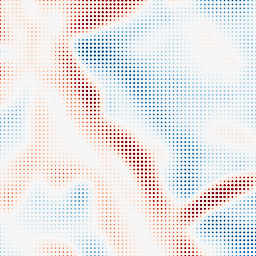
Category: multiscale
Decomposition family: log
Decomposition parameters: sigma: 10
Upsampling method: sinc_blackman
Upsampling parameters: scale: 8
kernel_size: 4
Upsampling scale: 8